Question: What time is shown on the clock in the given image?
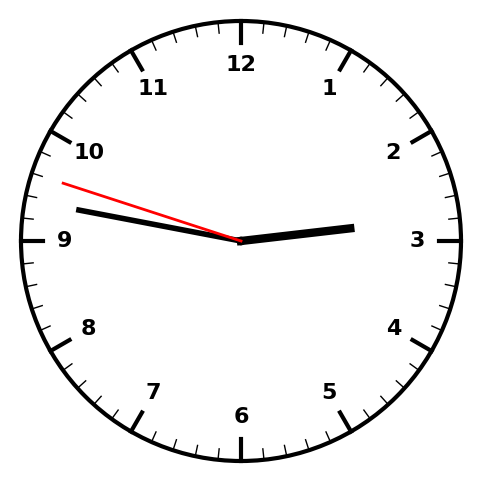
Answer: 02:46:48